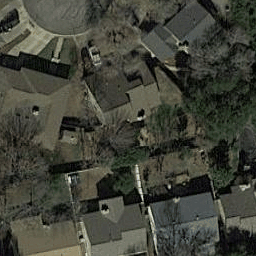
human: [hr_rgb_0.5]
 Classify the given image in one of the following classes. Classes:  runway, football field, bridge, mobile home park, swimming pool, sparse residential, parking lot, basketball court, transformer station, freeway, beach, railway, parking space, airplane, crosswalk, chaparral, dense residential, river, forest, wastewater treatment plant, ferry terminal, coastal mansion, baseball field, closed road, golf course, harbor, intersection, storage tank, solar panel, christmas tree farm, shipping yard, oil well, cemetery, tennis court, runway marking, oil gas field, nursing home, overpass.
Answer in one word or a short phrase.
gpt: dense residential